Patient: sex M, age 71
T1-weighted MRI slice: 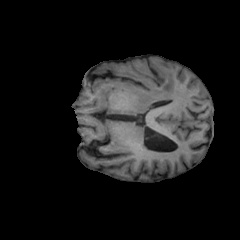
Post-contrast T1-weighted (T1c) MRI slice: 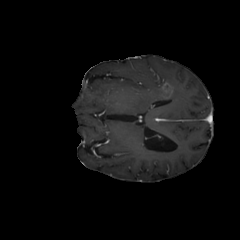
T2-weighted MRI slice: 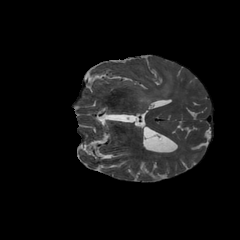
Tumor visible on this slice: yes
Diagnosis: Glioblastoma, IDH-wildtype
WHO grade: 4